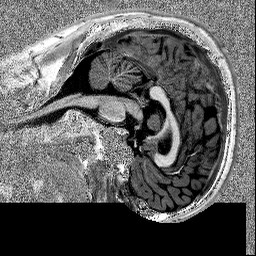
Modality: MP2RAGE
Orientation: sagittal
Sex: male